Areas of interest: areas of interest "Commercial service"
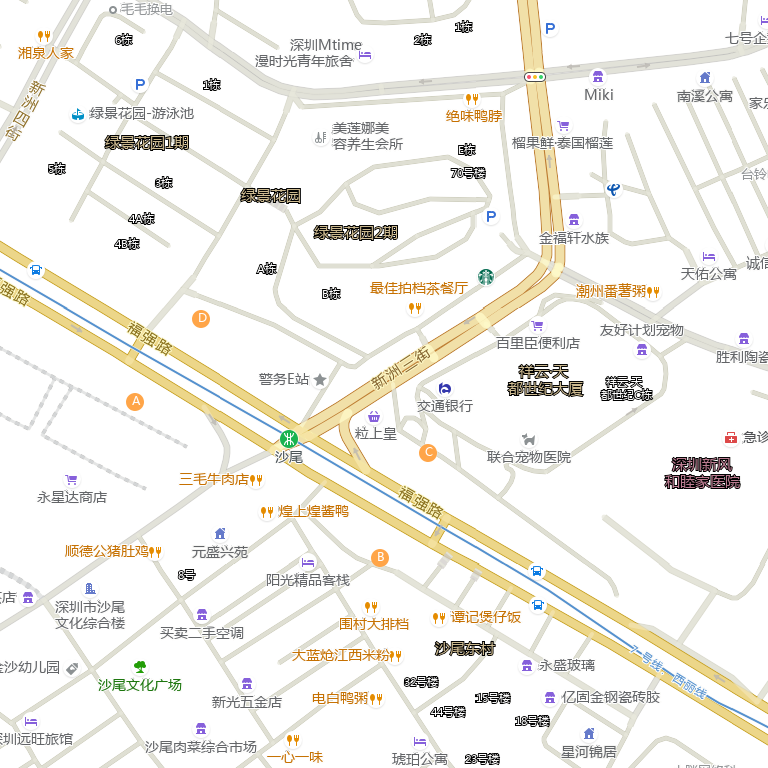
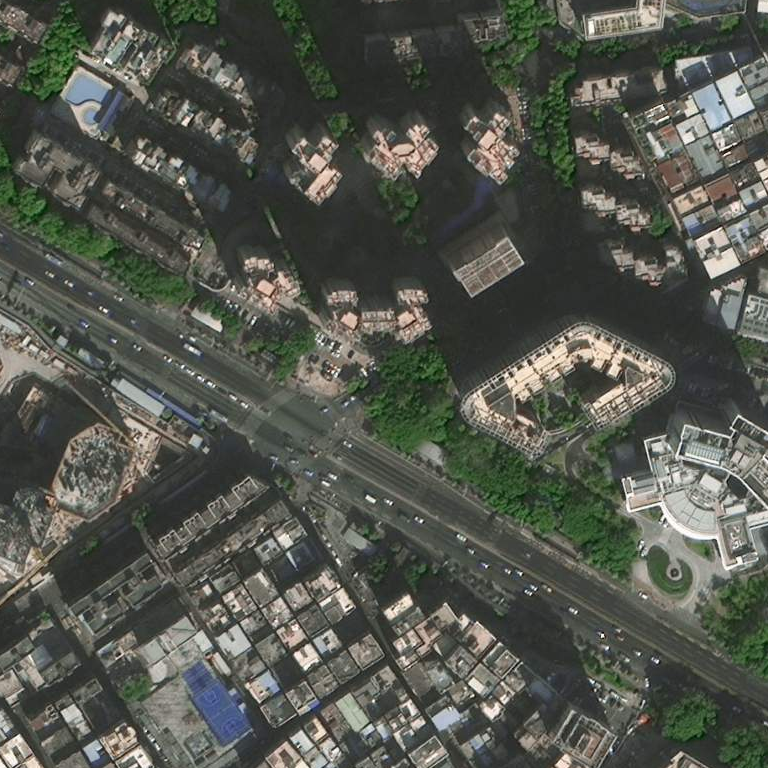